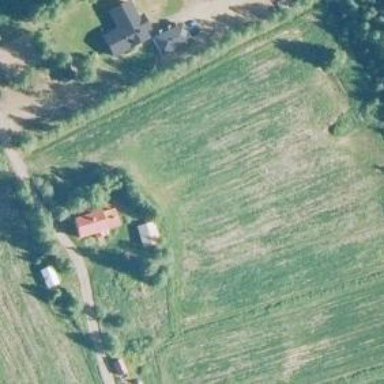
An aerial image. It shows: Farmyard area.